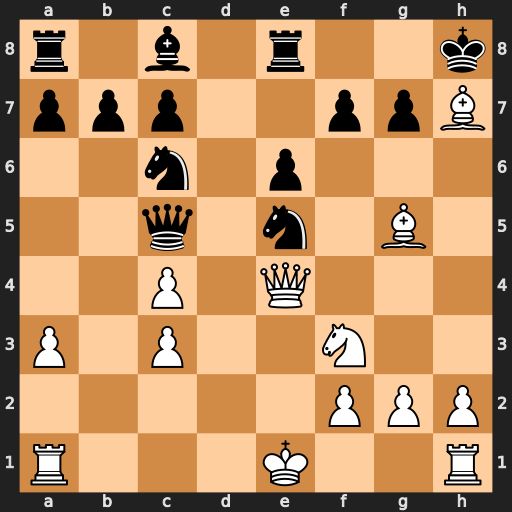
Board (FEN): r1b1r2k/ppp2ppB/2n1p3/2q1n1B1/2P1Q3/P1P2N2/5PPP/R3K2R
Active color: w
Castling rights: KQ
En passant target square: -
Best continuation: Qh4 Nxf3+ gxf3 Qxg5 Qxg5